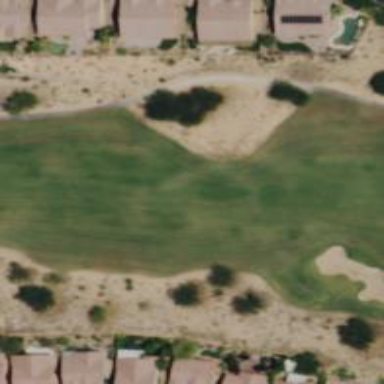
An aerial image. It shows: View of golf hole.